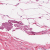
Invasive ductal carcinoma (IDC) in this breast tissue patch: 0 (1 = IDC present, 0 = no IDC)